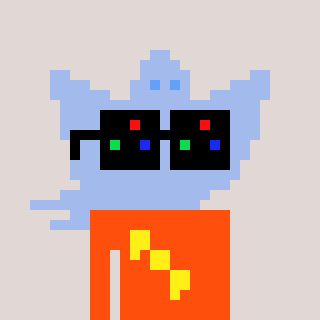
a pixel art character with square black sunglasses, a ghost-B-shaped head and a orange-colored body on a warm background